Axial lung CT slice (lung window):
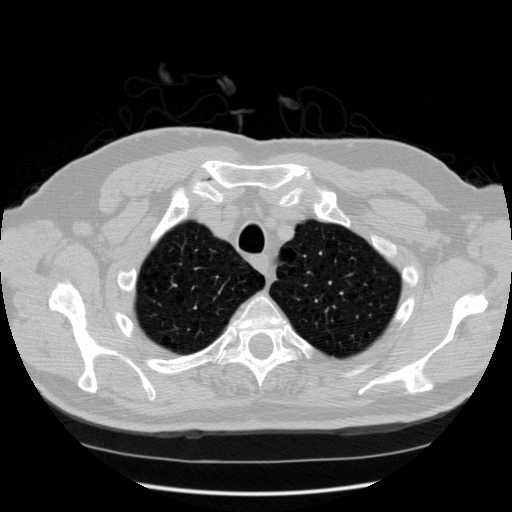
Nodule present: no